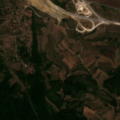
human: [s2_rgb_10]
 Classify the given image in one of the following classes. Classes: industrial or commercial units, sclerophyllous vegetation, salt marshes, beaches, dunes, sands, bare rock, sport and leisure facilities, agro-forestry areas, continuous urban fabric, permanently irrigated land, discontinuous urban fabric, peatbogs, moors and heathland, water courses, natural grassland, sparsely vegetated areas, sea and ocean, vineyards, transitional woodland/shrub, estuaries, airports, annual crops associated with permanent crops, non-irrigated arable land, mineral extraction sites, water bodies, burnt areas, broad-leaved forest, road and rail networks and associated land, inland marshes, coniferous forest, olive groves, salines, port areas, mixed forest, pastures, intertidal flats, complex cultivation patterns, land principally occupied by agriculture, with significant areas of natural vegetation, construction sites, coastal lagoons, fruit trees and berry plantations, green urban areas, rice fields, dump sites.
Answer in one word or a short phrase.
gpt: industrial or commercial units, construction sites, complex cultivation patterns, land principally occupied by agriculture, with significant areas of natural vegetation, broad-leaved forest